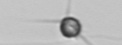
Label: Acanthoica_quattrospina